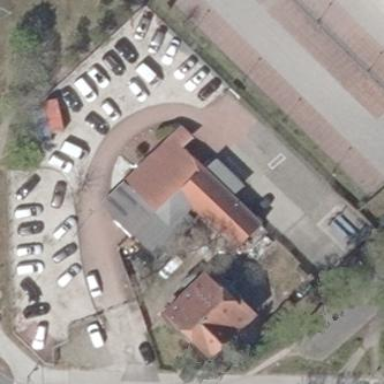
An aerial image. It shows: Shop selling cars with fence around it.